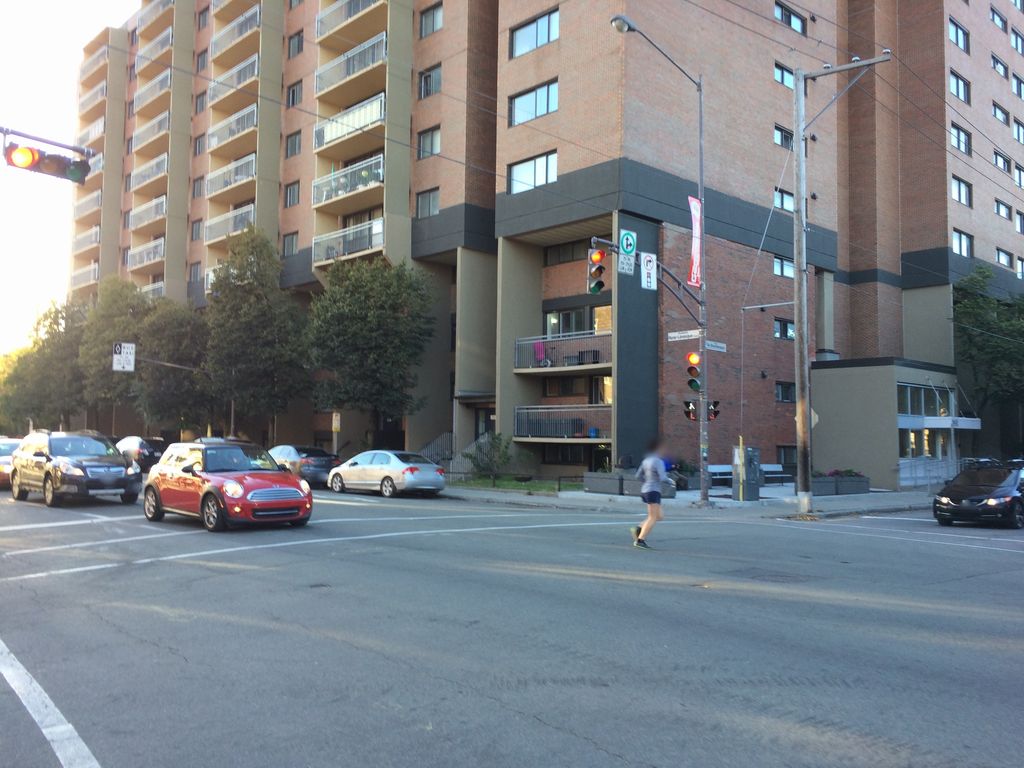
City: quebec_city